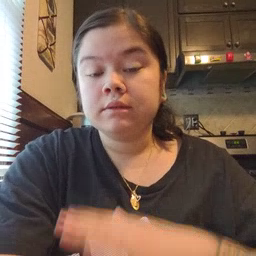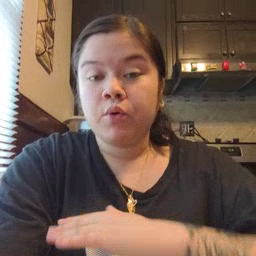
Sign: table